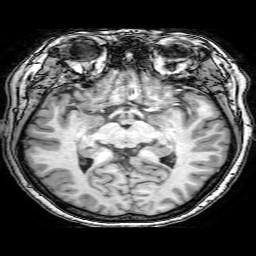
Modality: T1w
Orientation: coronal
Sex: female
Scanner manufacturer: philips
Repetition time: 0.008099 s
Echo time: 0.0037 s